Question: I have to select 2 after today at my datepicker.
Ps: If today is Friday, I can't select Saturday and Sunday, the datepicker have to skip to Monday and Thursday
I'm using PHP, JS, Bootstrap.
My current code:
'''
$('.datepickerVencBoleto').datetimepicker({
format: "DD/MM/YYYY",
minDate: new Date(),
daysOfWeekDisabled: [0, 6],
});
// DATEPICKER
$('.datepicker,.datepickerHojeMin').datetimepicker({
format: "DD/MM/YYYY",
showTodayButton: true,
locale: moment.locale('pt-br'),
showClear: true,
showClose: true
});
'''
The red circle means the days I have to enable. (Image Example)

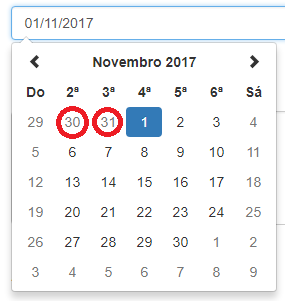
Answer: You can use <URL> to specify which days should be enabled.
You can determine which days should be enabled depending on the day of the week (see momentjs <URL>.
Here a live sample using <URL>:
'''
function next2Workdays(){
var today = moment().startOf('day');
if( today.isoWeekday()>=1 && today.isoWeekday()<=4 ){ // Today is Monday - Wednesday
return [ today.clone(), today.clone().add(1, 'd') ];
} else if( today.isoWeekday() == 5 ){ // Today is Friday
return [ today.clone(), today.clone().add(3, 'd') ];
} else if( today.isoWeekday() > 5 ){ // Today is Saturday or Sunday
var startWeek = today.clone().startOf('isoWeek');
var newWeek = startWeek.clone().add(1, 'week');
return [ newWeek.clone().isoWeekday(1), newWeek.clone().isoWeekday(2)];
}
}
$('.datepickerVencBoleto').datetimepicker({
format: "DD/MM/YYYY",
minDate: moment().startOf('day'),
enabledDates: next2Workdays(),
locale: 'pt-br',
});
'''
'''
<link href="https://cdnjs.cloudflare.com/ajax/libs/twitter-bootstrap/3.3.7/css/bootstrap.css" rel="stylesheet"/>
<link href="https://cdnjs.cloudflare.com/ajax/libs/bootstrap-datetimepicker/4.17.47/css/bootstrap-datetimepicker.css" rel="stylesheet"/>
<script src="https://cdnjs.cloudflare.com/ajax/libs/jquery/2.1.3/jquery.js"></script>
<script src="https://cdnjs.cloudflare.com/ajax/libs/moment.js/2.19.1/moment-with-locales.min.js"></script>
<script src="https://cdnjs.cloudflare.com/ajax/libs/twitter-bootstrap/3.3.7/js/bootstrap.js"></script>
<script src="https://cdnjs.cloudflare.com/ajax/libs/bootstrap-datetimepicker/4.17.47/js/bootstrap-datetimepicker.min.js"></script>
<div class='col-sm-6'>
<div class="form-group">
<div class='input-group date datepickerVencBoleto'>
<input type='text' class="form-control" />
<span class="input-group-addon">
<span class="glyphicon glyphicon-calendar"></span>
</span>
</div>
</div>
</div>
'''